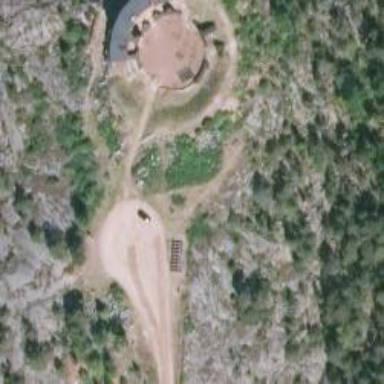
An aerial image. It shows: Historic cannon.